Field crop: maize
Growth stage: 2
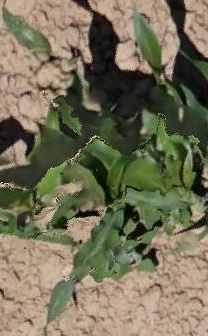
Species: maize